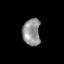
Tissue: lung
Cell type: Others
Senescence score: 0.1803
Nuclear area (px): 468
Mean DAPI intensity: 145.209